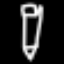
Label: pencil